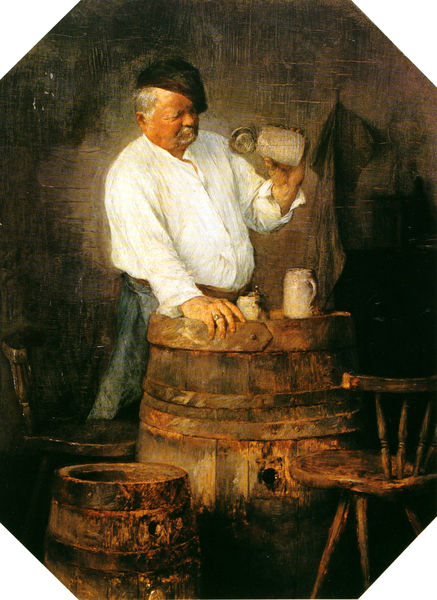
Titel: Beaux Restes
Künstler: Edmund Harburger
Standort: München
Institution: Neue Pinakothek
Schlagwörter: blau, dunkel, gemälde, hand, mann, schatten, weiß, braun, grau, hell, holz, hut, hüte, kopfbedeckungen, licht, stuhl, stühle, tisch, zimmer, ölbild, blick, tuch, malerei, alkohol, alt, bart, betrunken, hemd, kappe, kneipe, mütze, mützen, trinken, wand, wirtschaft, halten, mensch, rahmen, holzstuhl, porträt, schauen, öl, sessel, arbeit, genre, krug, kopfbedeckung, schürze, genremalerei, leer, arbeiter, ölgemälde, blue, chair, hat, oil, stool, white, wein, belt, black, chairs, dark, dick, empty, green, hair, interior, nose, old, painting, portrait, seat, skirt, wall, brauen, handtuch, looking, brown, wooden, bauch, aufstützen, ring, keller, bierkrug, deckel, loch, wine, kittel, bier, fass, betrachten, tassen, wood, krüge, flower, man, ear, head, orange, water, male, stand, lock, fässer, light, holzfass, säufer, schnäuer, drawing, gerahmt, fässchen, expression, opa, shadow, bonnet, cap, coat, sketch, beard, old man, kosten, bembel, jacket, wirt, wirtshaus, schürtze, blinzeln, winzer, art, pants, thinking, büttner, holzstühle, rustikal, weisses hemd, apron, fingers, zinndeckel, bierbauch, bierseidel, brauer, fassmacher, kitte, kürge, proben, seidel, cup, mug, towel, bierkrüge, canvas, paint, eyebrows, work, drunk, cups, worker, prüfen, shirt, jug, standing, alcohol, beer, drink, liquor, goatee, bar, drinking, bierfass, mustache, moustache, shape, nail, married, hlz, stein, can, barrel, barrels, flemish, fat, bearded, grey hair, chiaroscuro, bierbrauer, jar, belly, barrell, milk, braumeister, pint, drinks, scetch, hole, tavern, jeans, tons, bierstein, mugs, innkeeper, pub, nails, beret, searching, cellar, lid, pondering, gray hair, bousch, bartender, cook, barkeep, jugs, white shirt, vat, keg, jacke, yogurt, taster, ton, caqsk, cask, squinting, blet, stoneware, mälzer, inspecting, brew, ale, rubg, kleines fass, humpen, becher, prüfend, näpfe, orgasm, ilfred brimley, wilfred brimley, heafl, hefal, weißes t shirt